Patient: sex M, age 61
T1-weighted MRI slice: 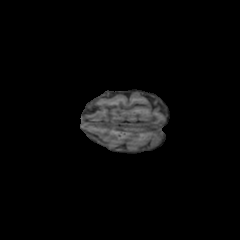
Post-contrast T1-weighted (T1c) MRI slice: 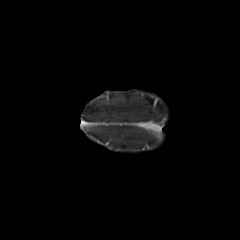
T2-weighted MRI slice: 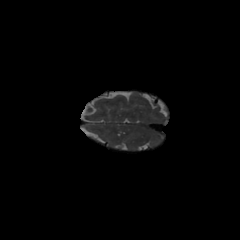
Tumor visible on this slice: no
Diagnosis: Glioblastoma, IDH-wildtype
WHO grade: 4